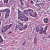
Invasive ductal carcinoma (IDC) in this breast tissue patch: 1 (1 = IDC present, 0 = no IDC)